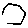
Label: hexagon